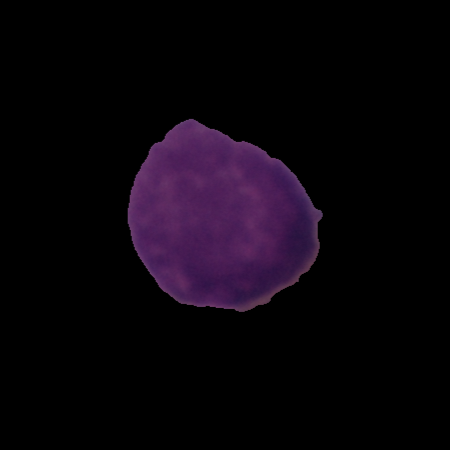
Label: cancer